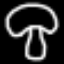
Label: mushroom